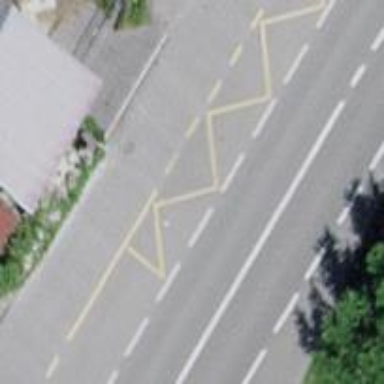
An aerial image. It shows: Bus stop with platform for public transport.